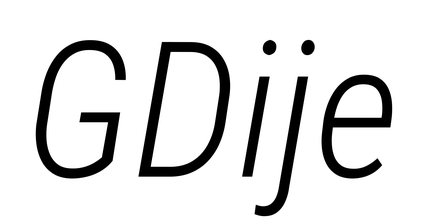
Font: Roboto-Italic_Condensed_Light_Italic